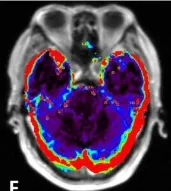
(E-H) DCE parameters analyzed based on the Tofts model: Ktrans, Kep, Ve and iAUC.
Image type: radiology (mri)